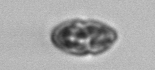
Label: Dinophyceae